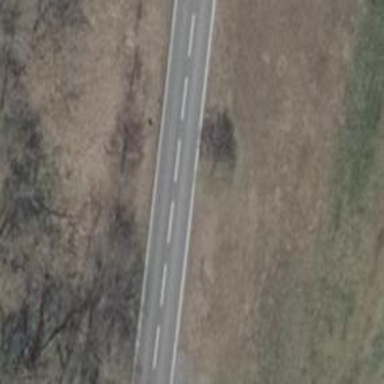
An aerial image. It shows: Primary highway with embankment.